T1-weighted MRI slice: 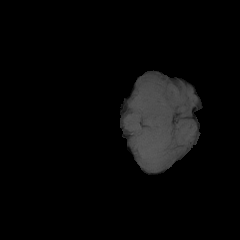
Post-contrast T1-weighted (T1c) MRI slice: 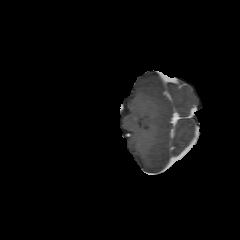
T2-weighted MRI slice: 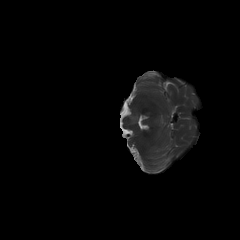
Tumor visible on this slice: yes